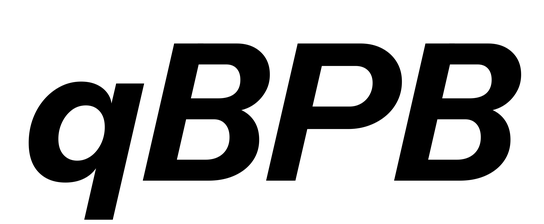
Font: InstrumentSans-Italic_Bold_Italic